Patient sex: F
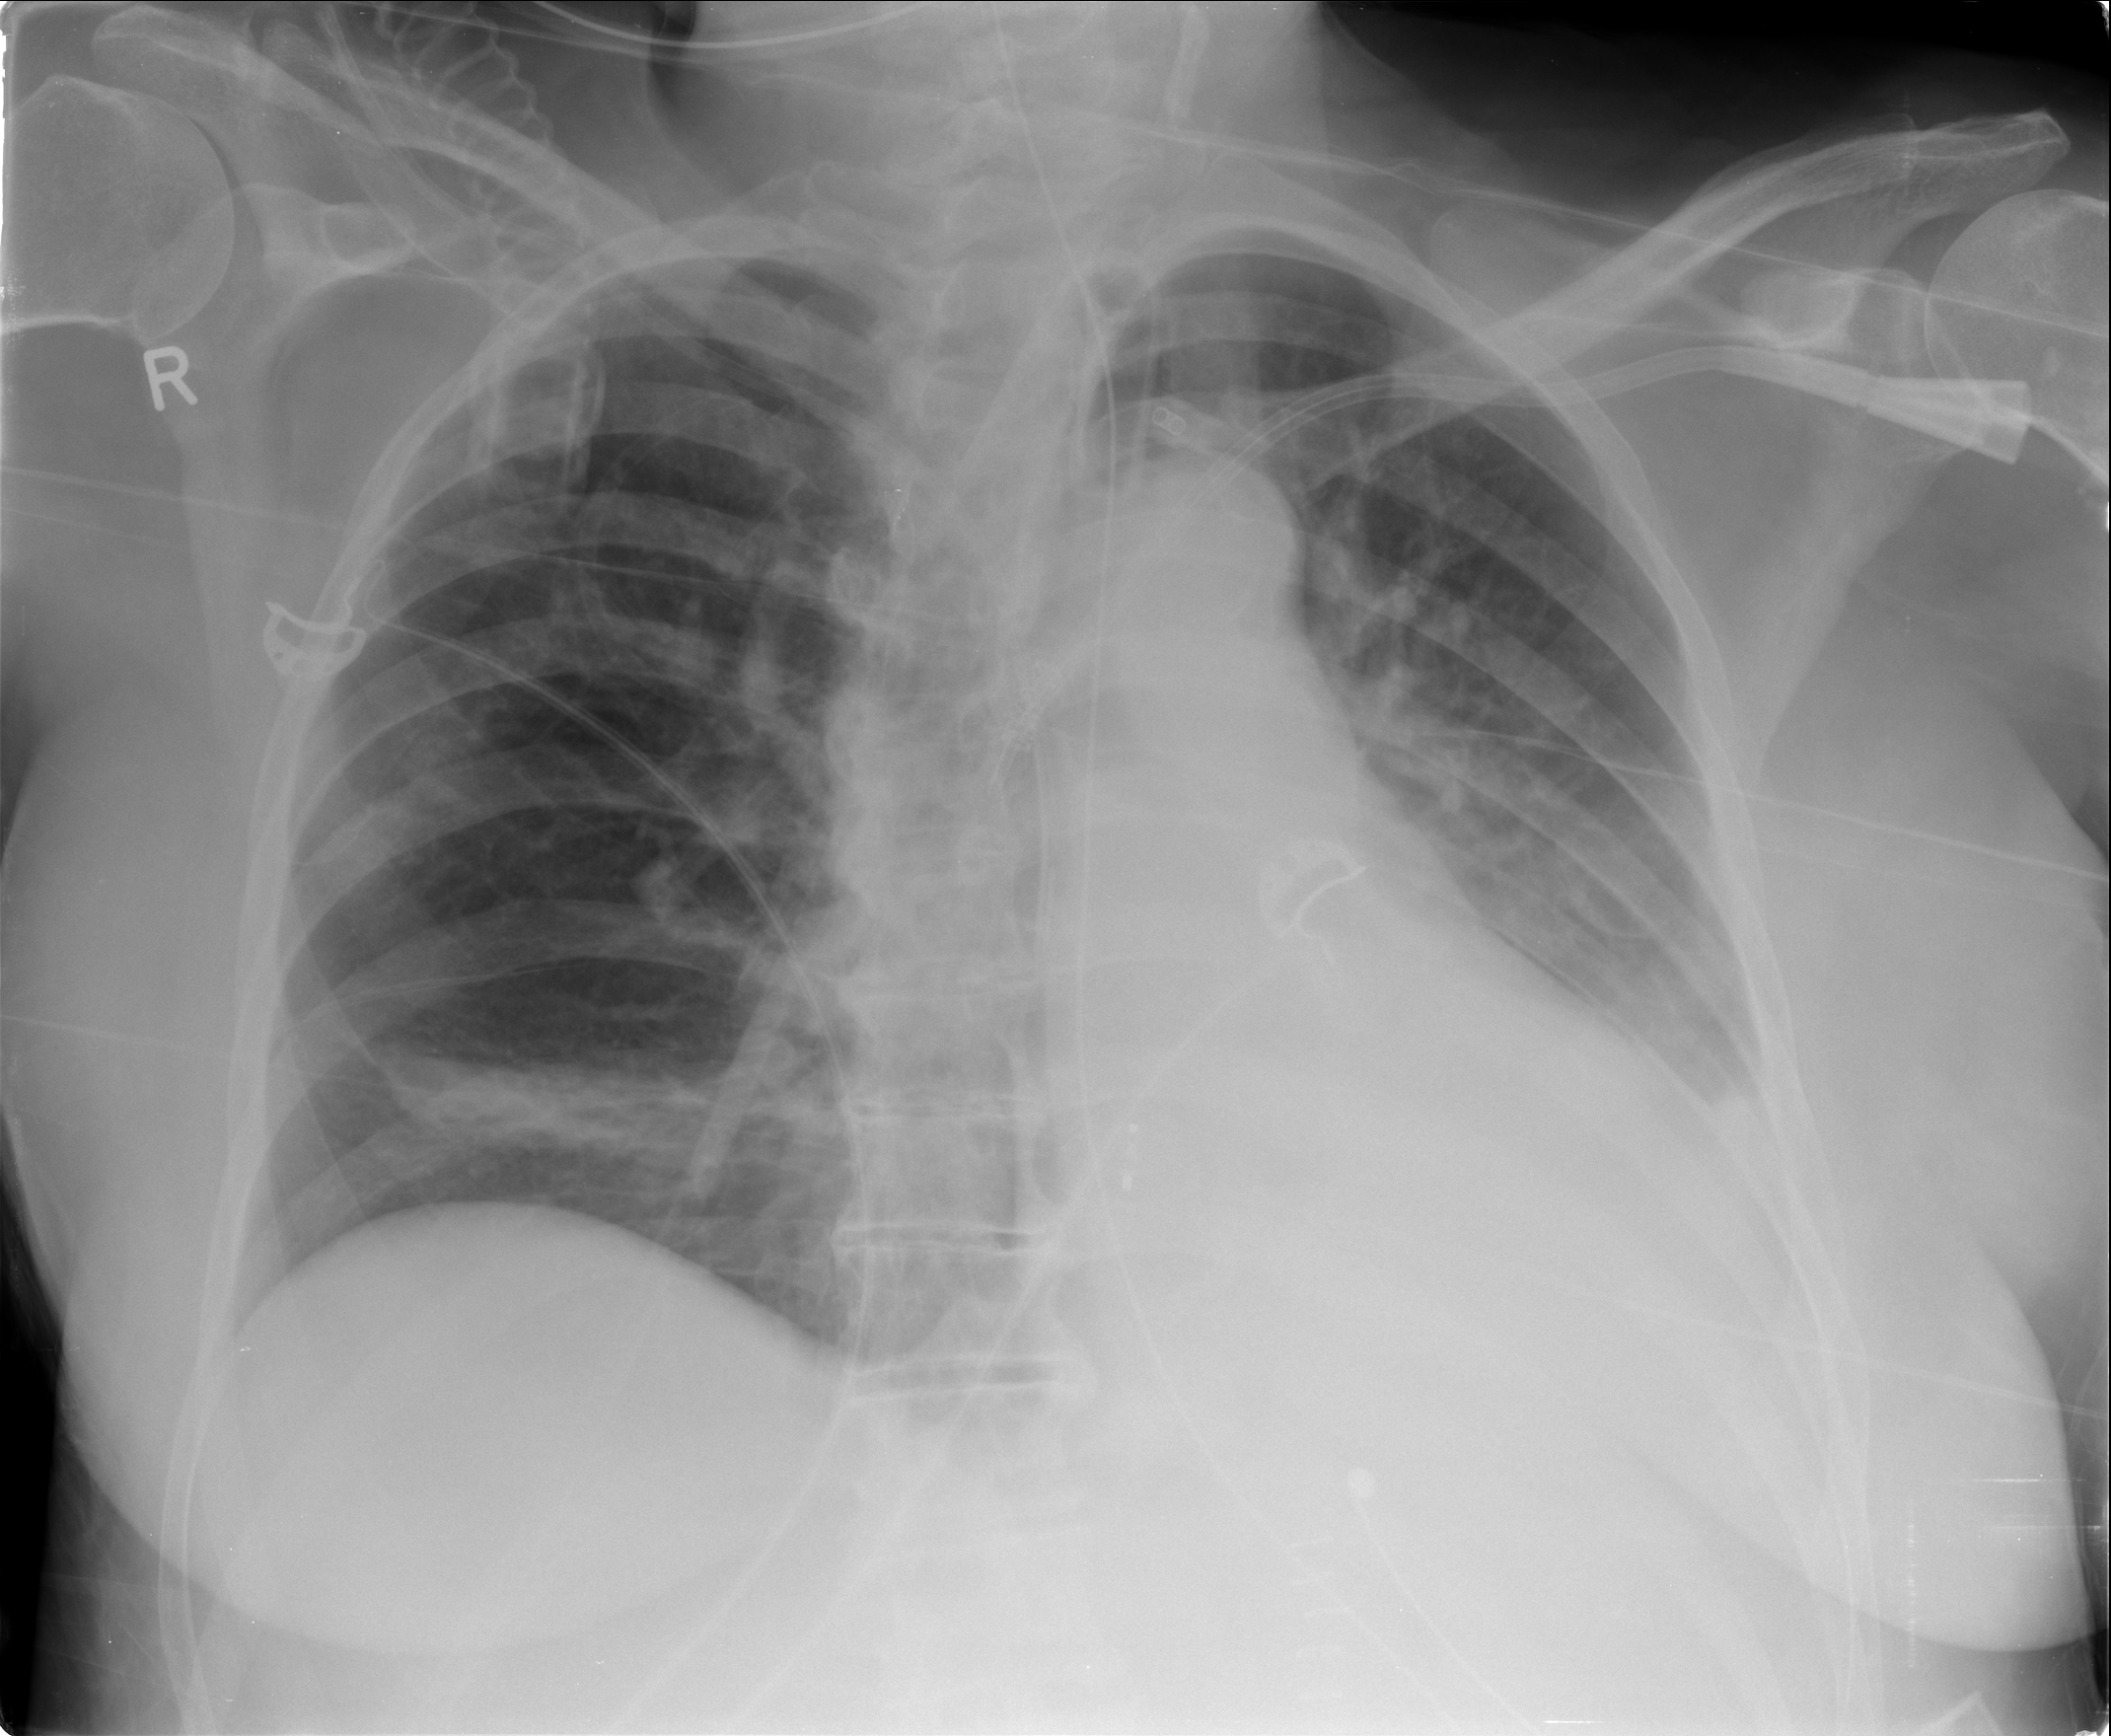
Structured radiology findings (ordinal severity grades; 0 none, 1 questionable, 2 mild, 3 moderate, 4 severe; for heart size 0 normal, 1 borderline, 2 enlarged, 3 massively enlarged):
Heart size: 1
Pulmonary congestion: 0
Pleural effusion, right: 0
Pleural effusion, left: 1
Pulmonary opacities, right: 1
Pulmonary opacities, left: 0
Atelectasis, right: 2
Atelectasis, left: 2